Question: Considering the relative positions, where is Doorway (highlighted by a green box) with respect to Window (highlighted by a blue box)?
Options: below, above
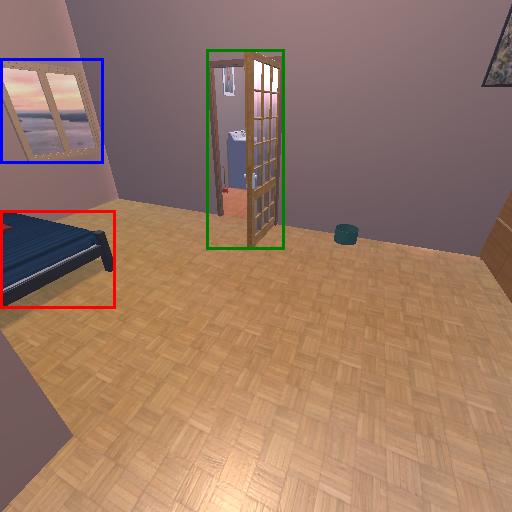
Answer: below